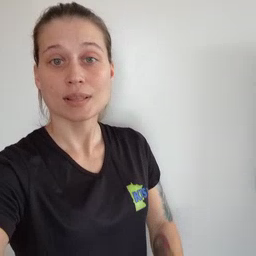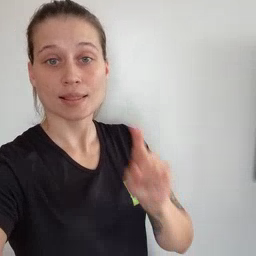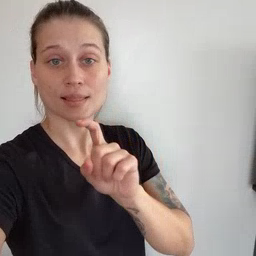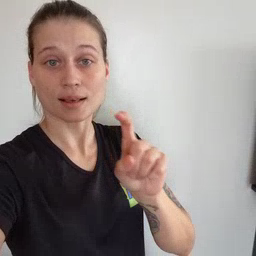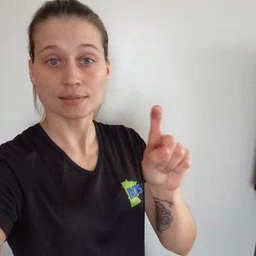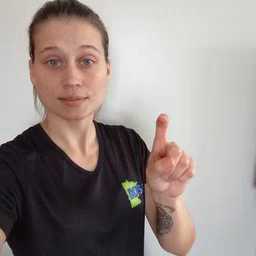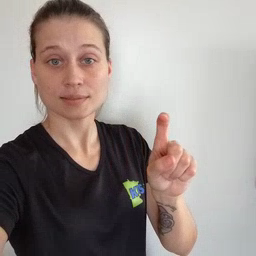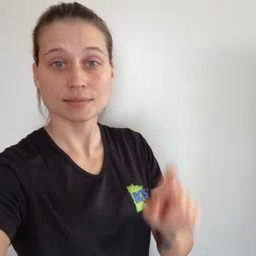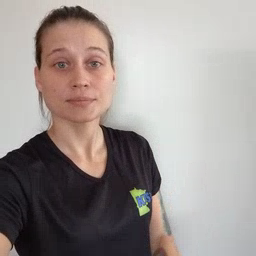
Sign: closet